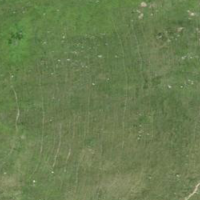
EUNIS habitat code: 26
Species observed at this site:
Campanula barbata